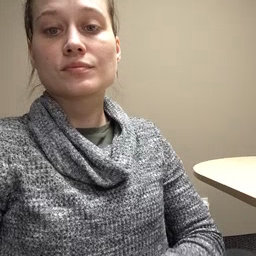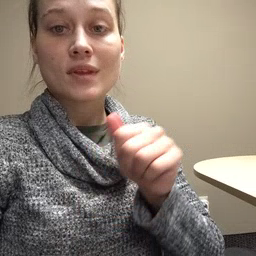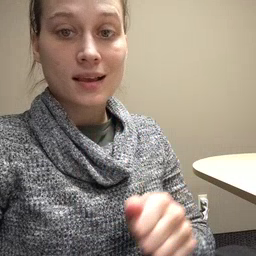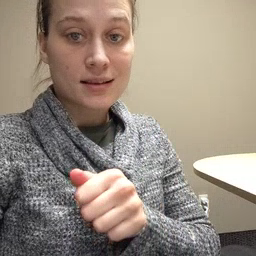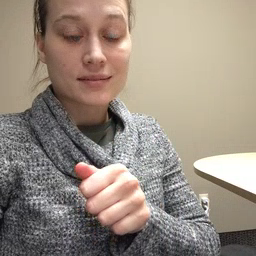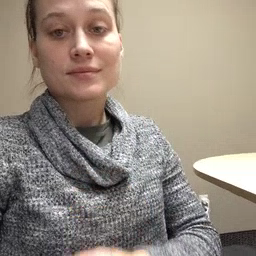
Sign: hide